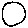
Label: circle